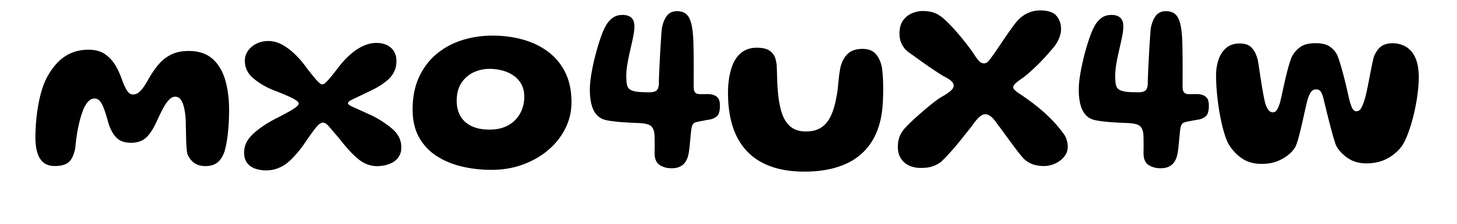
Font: Gluten_SemiBold